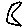
Label: moon